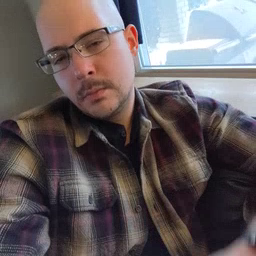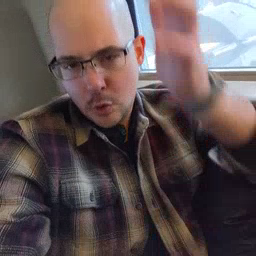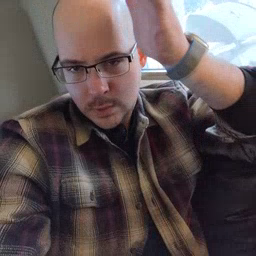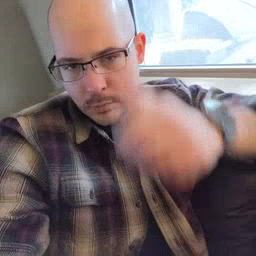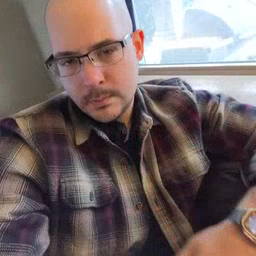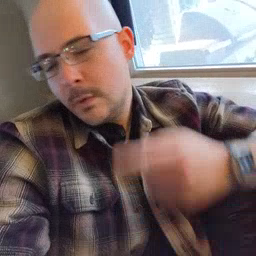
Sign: garbage